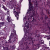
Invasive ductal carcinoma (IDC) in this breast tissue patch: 1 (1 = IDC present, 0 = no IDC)